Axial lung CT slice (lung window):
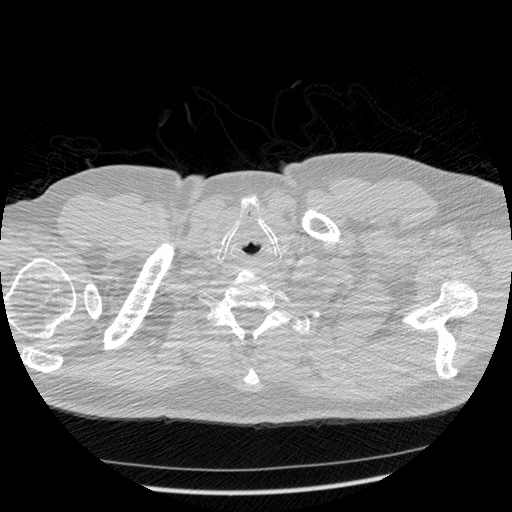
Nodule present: no